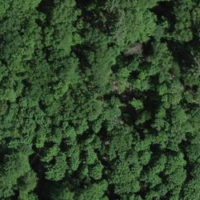
EUNIS habitat code: 41
Species observed at this site:
Allium ursinum